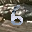
Label: 6